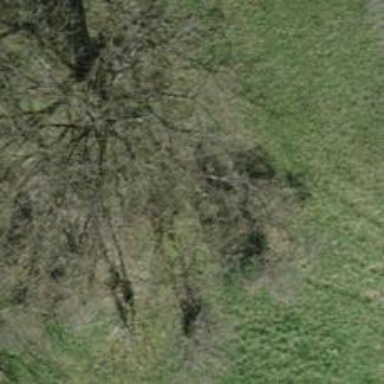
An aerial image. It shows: Beautiful tree in nature.